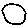
Label: circle